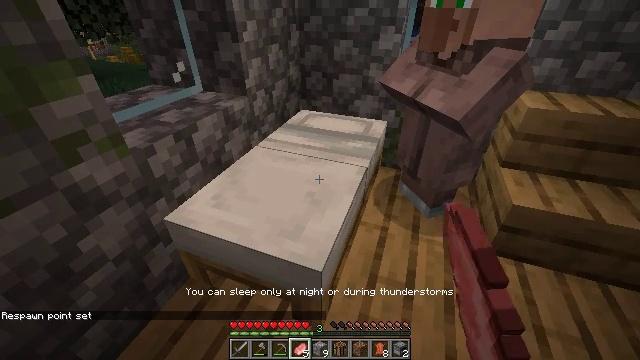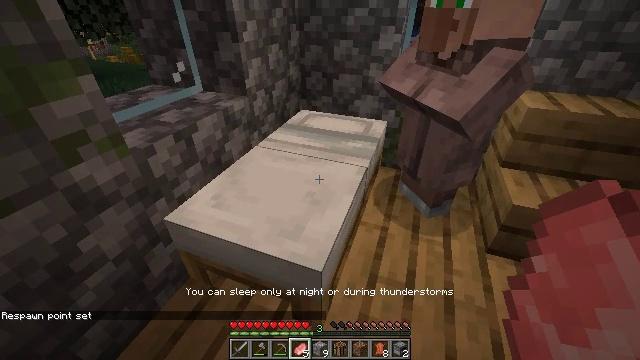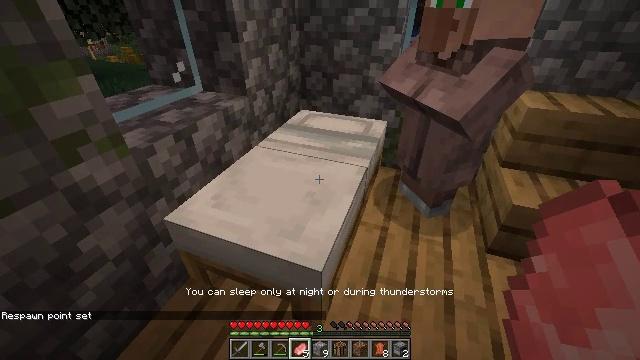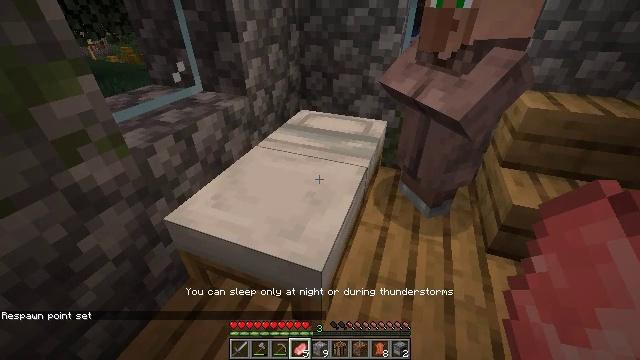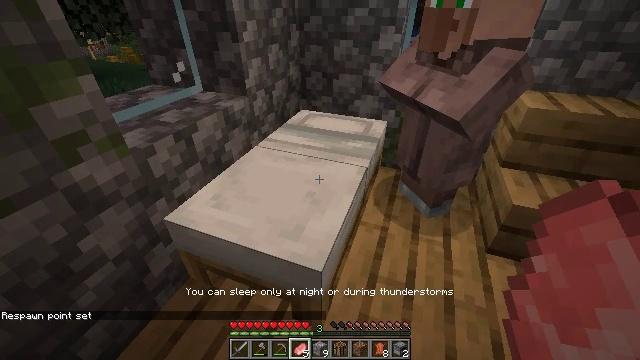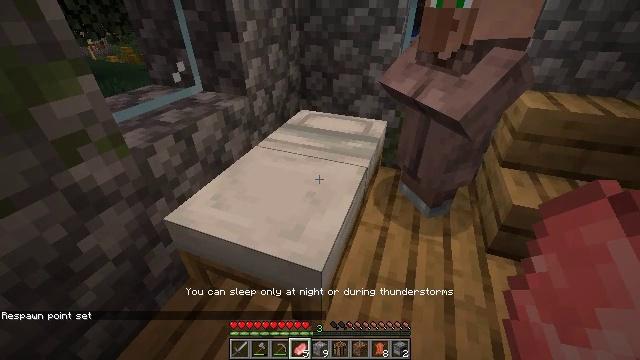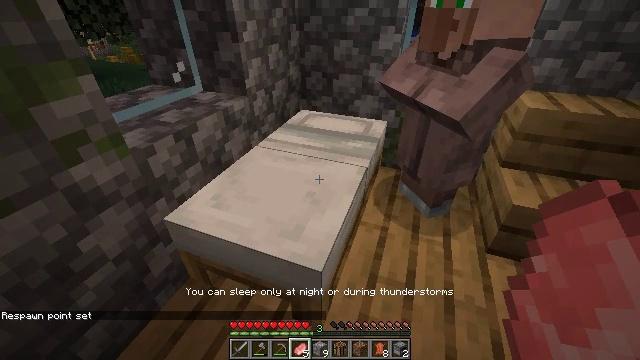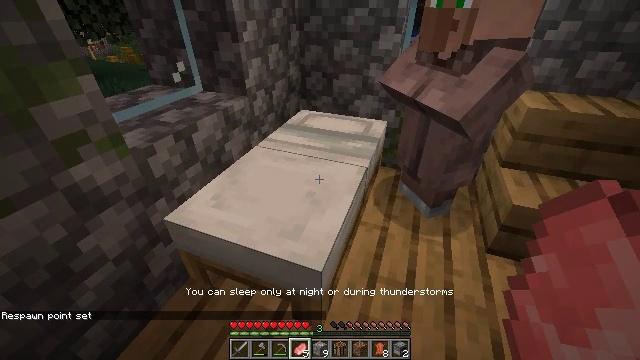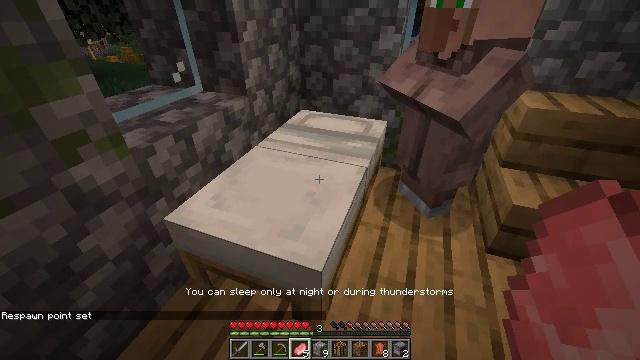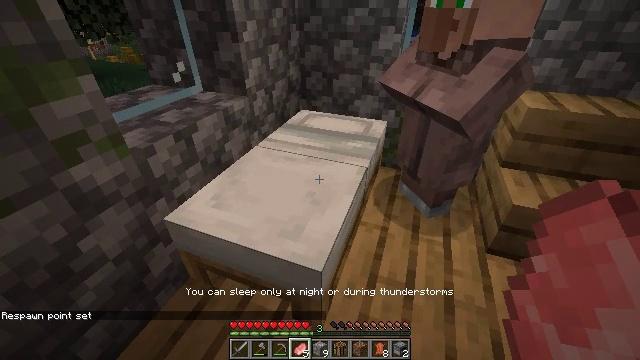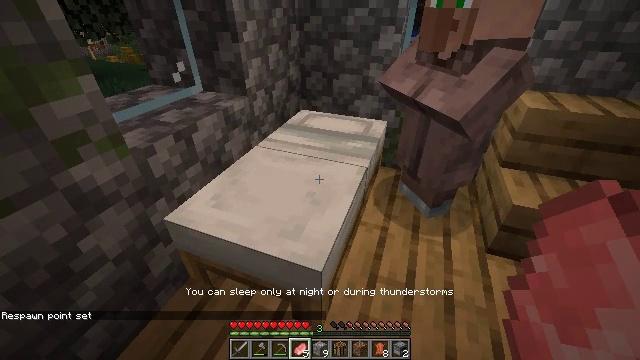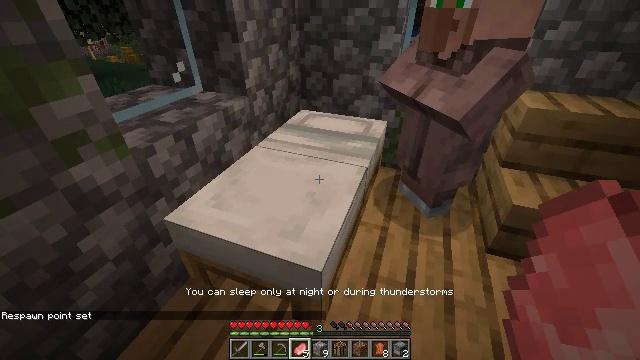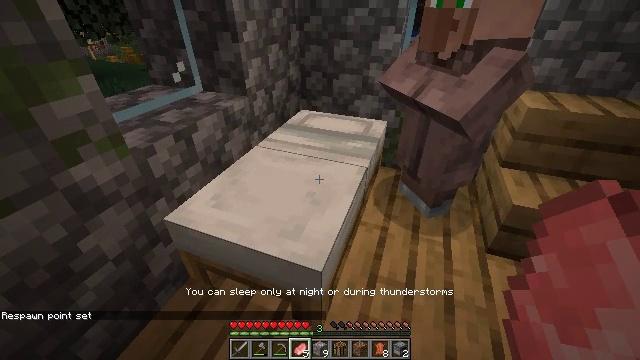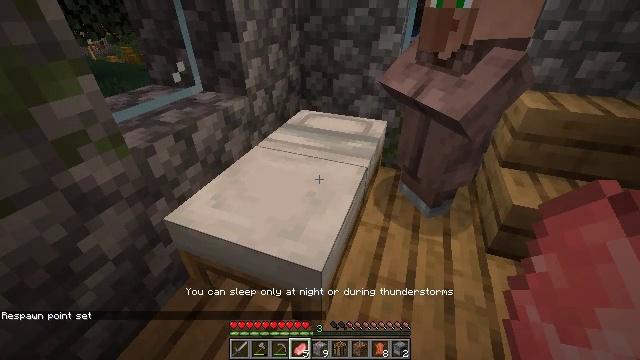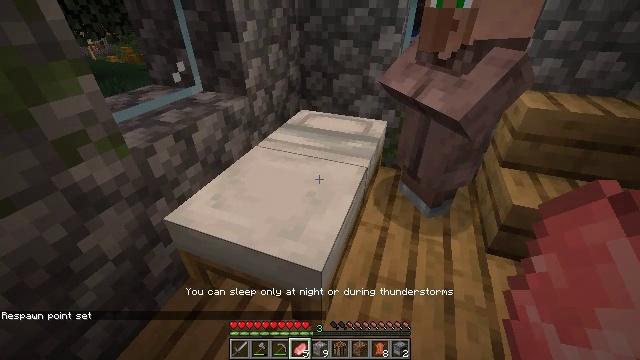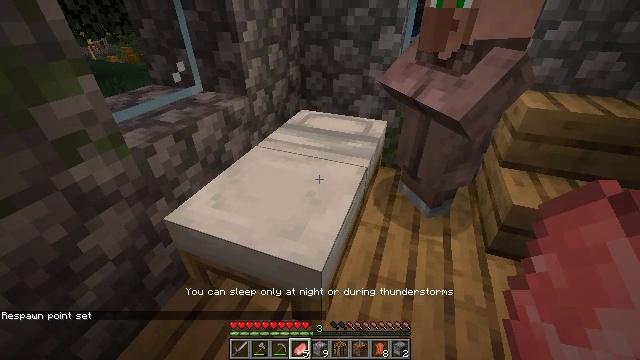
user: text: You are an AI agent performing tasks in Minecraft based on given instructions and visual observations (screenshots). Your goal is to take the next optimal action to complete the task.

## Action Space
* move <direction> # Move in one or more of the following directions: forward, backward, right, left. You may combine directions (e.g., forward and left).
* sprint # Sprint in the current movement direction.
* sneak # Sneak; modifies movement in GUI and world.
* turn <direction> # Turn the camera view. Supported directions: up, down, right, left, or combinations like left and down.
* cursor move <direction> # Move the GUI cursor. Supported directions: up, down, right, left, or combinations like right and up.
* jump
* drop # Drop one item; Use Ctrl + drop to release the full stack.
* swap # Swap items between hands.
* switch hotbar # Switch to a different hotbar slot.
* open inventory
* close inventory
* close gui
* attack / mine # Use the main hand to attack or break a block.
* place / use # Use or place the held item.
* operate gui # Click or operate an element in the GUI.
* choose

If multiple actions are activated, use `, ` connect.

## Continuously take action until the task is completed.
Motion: motion action
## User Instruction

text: Gather the blast furnace into your inventory.
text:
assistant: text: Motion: no_op
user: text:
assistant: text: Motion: no_op
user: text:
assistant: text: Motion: no_op
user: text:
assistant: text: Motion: no_op
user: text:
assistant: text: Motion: no_op
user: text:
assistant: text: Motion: no_op
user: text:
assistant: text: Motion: no_op
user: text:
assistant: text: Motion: no_op
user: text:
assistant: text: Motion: no_op
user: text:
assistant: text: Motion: no_op
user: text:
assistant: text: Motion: no_op
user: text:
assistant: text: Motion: no_op
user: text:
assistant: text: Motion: no_op
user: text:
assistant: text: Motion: no_op
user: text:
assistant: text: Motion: no_op
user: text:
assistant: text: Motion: no_op
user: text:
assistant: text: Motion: no_op
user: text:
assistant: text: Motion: no_op
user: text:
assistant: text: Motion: no_op
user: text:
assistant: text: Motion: no_op
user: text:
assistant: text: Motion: no_op
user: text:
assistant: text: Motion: no_op
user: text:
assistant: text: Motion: turn left
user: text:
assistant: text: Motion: no_op
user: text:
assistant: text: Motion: no_op
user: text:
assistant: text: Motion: no_op
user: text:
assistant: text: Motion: no_op
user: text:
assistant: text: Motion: no_op
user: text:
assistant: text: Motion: no_op
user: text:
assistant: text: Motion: no_op